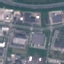
Label: Industrial